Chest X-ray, PA view. Patient: 69 years old, sex M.
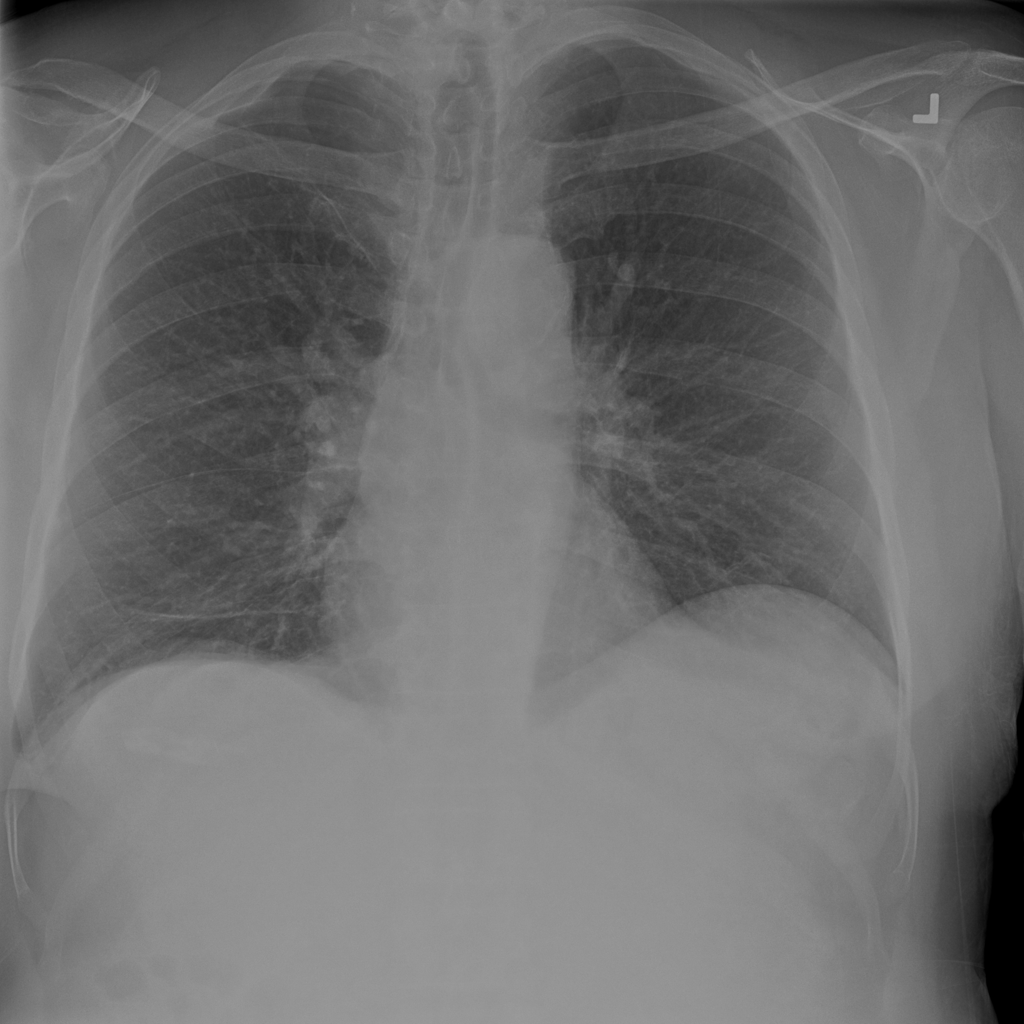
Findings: No Finding